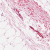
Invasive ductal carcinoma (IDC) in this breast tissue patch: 0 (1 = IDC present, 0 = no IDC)